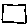
Label: square